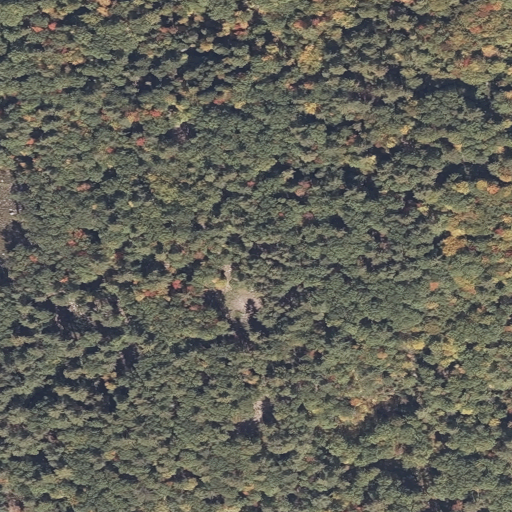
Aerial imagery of mountain in Maine named Hawkes Hill containing mixed forest, deciduous forest, evergreen forest, and shrub